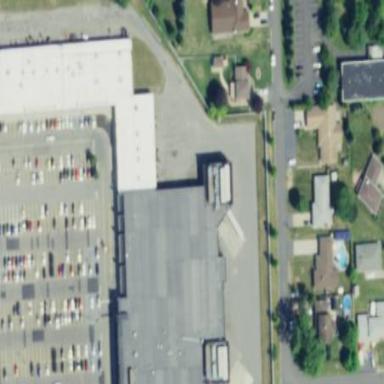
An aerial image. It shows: Retail building housing supermarket.